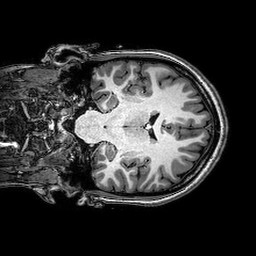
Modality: T1w
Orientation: coronal
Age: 20
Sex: female
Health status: healthy
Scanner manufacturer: philips
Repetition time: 0.008264 s
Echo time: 0.00379 s